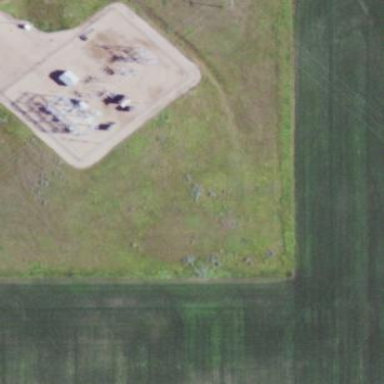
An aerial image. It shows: Distribution-level power substation.